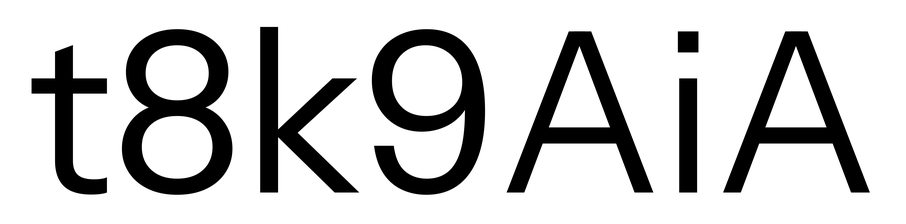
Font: InstrumentSans_Regular